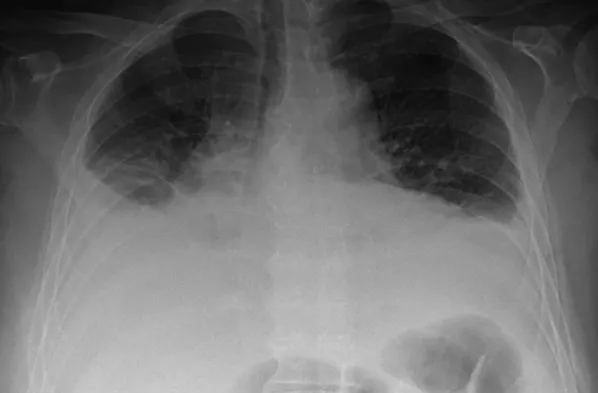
Massive pleural effusion 4 days later at the second emergency presentation.
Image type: radiology (x_ray)